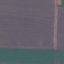
Land use / land cover: AnnualCrop